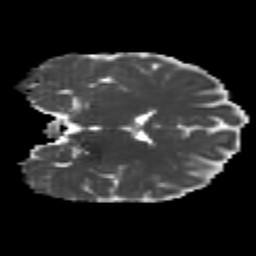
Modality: MD
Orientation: coronal
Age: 22
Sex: male
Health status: healthy
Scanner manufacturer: philips
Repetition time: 7.383 s
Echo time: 0.08599 s